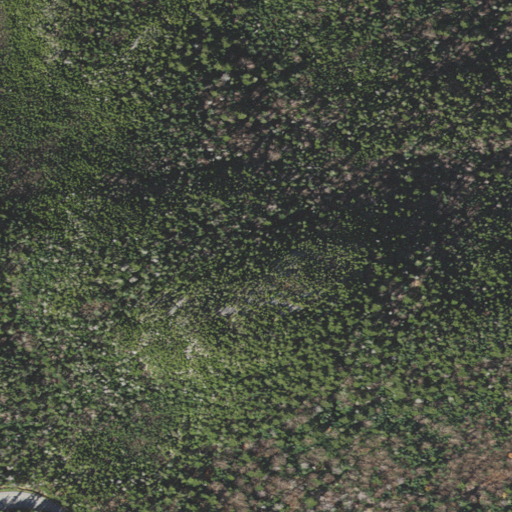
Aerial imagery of mountain in New Hampshire named Lows Bald Spot containing evergreen forest, mixed forest, open development, and low intensity development